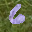
Label: 6